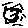
Label: square